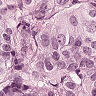
Metastatic tissue present: yes